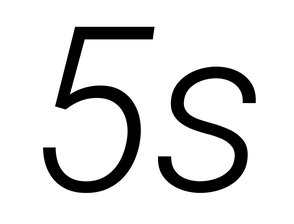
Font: Roboto-Italic_Light_Italic